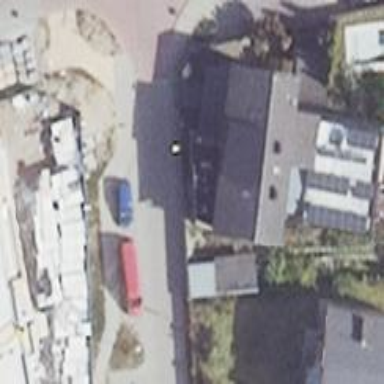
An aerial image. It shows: Residential building.